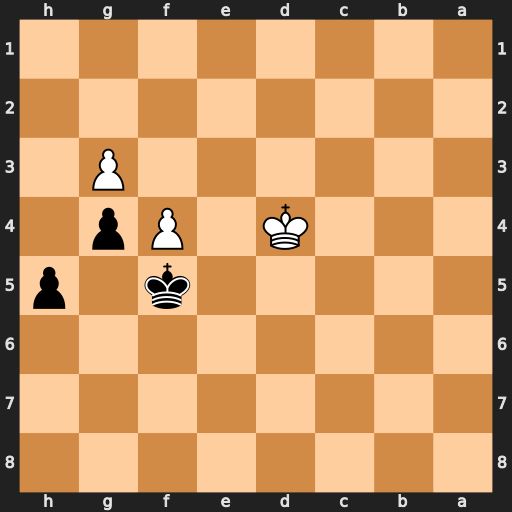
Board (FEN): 8/8/8/5k1p/3K1Pp1/6P1/8/8
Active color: b
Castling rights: -
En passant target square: -
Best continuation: h4 gxh4 g3 Ke3 Kg4 f5 Kh3